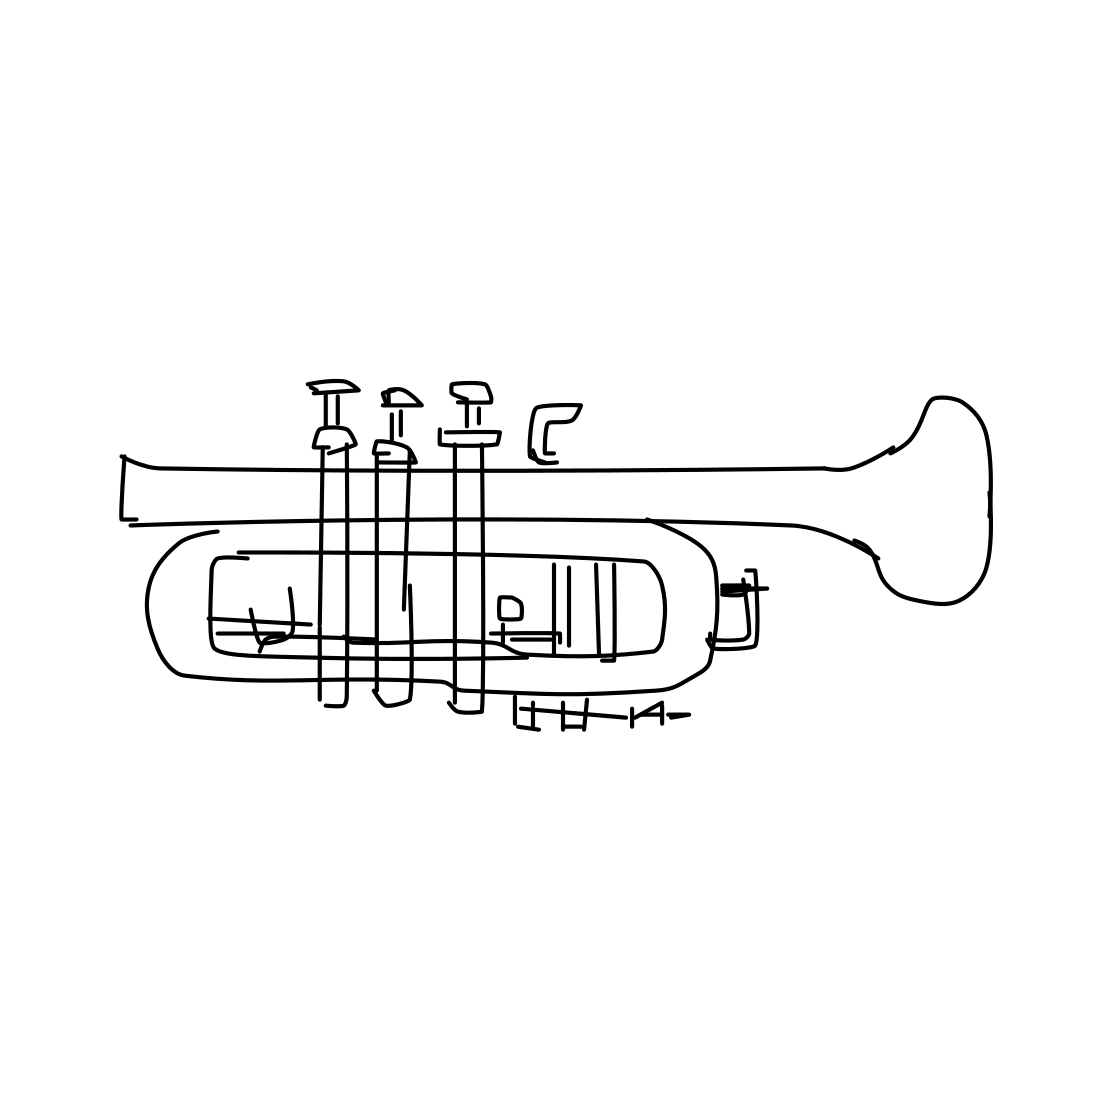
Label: trumpet